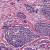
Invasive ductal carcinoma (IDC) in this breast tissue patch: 1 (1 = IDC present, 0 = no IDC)